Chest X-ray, PA view. Patient: 26 years old, sex F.
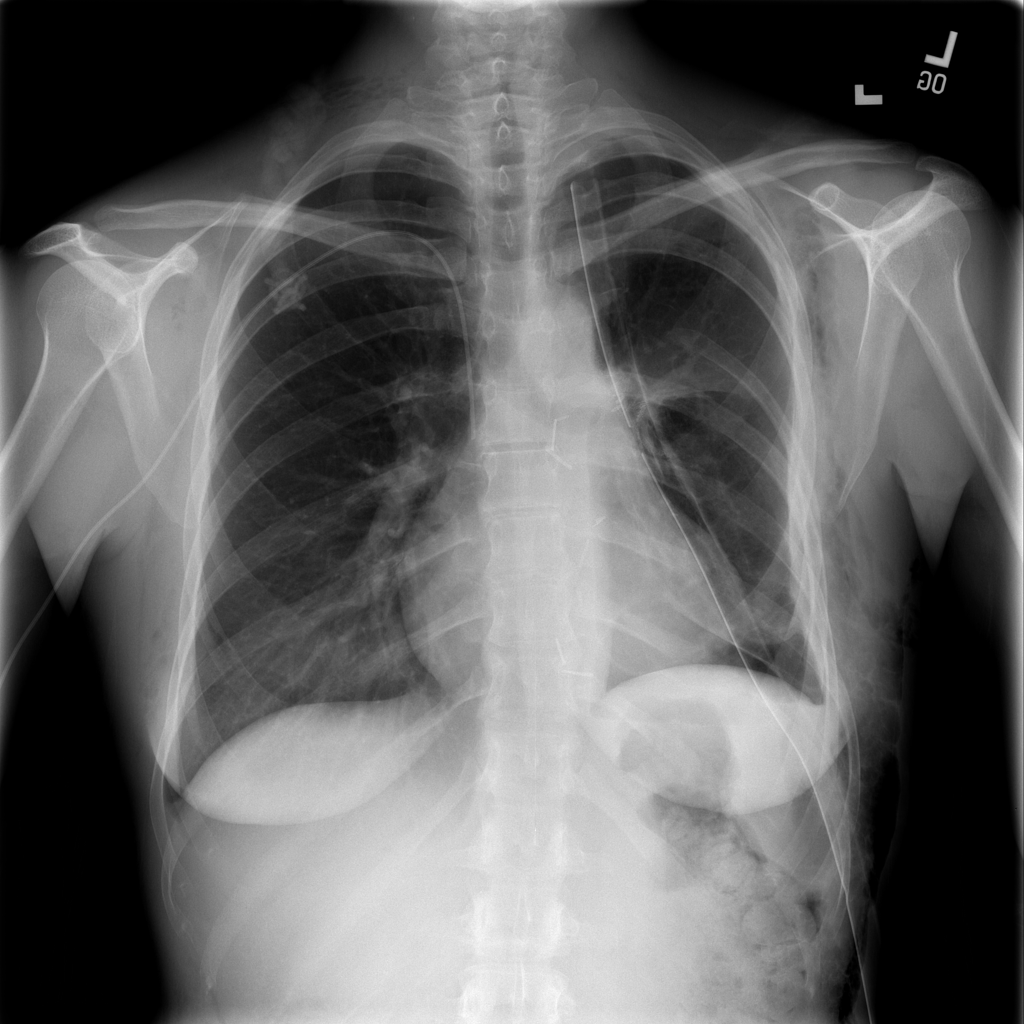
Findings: Emphysema, Pneumothorax